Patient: sex M, age 50
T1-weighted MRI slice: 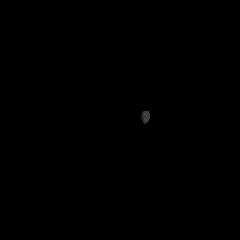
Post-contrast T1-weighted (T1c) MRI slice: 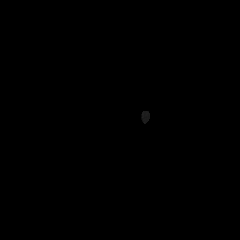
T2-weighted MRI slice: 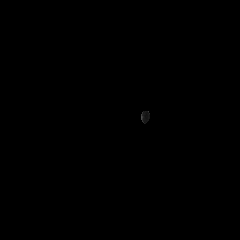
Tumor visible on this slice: no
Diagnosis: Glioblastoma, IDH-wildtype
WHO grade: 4